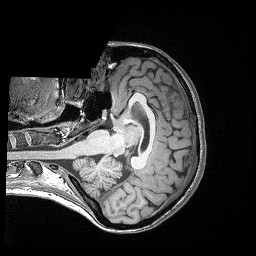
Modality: T1w
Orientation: axial
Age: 28
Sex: female
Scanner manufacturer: siemens
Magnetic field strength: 3 T
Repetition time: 2.4 s
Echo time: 0.03 s